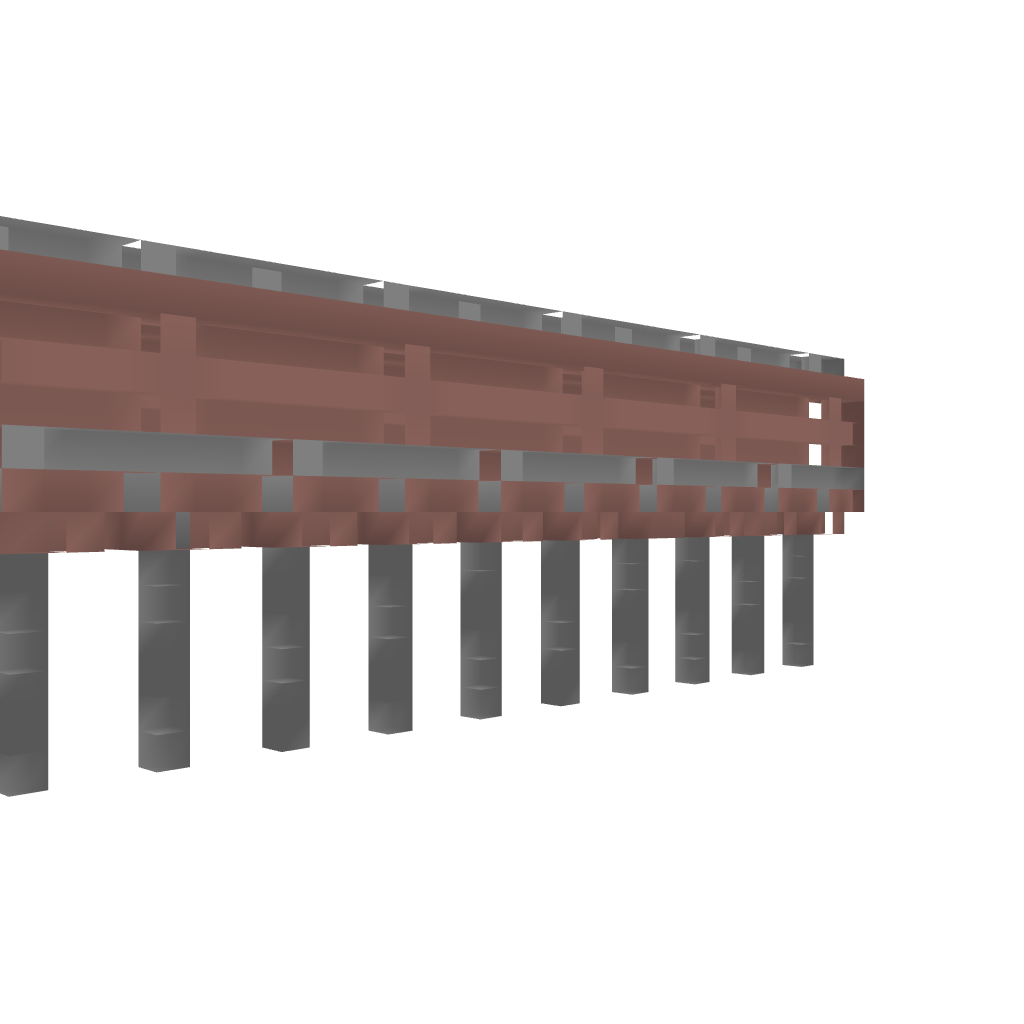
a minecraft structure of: Advanced Minecart Bridge #1 Straight Rail good quality